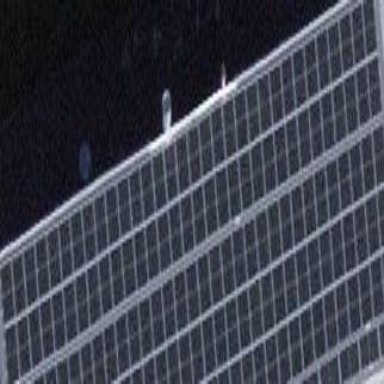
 consisting of solar photovoltaic panels."